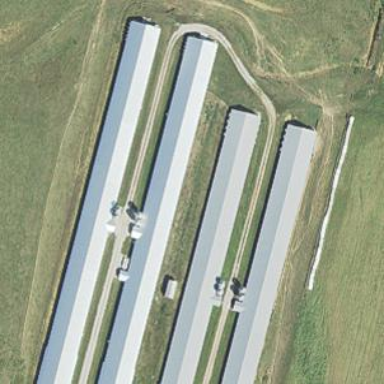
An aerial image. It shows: Farm auxiliary building.